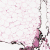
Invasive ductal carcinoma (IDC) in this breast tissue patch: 0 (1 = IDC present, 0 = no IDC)